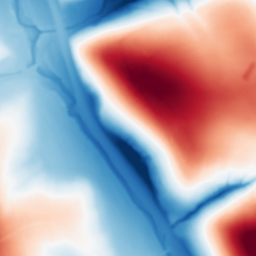
Category: multiscale
Decomposition family: dog_multiscale
Decomposition parameters: sigma_ratio: 2
n_scales: 6
base_sigma: 1
Upsampling method: lanczos
Upsampling parameters: scale: 4
Upsampling scale: 4